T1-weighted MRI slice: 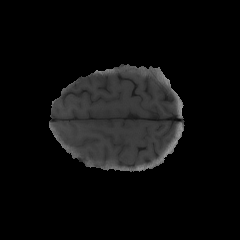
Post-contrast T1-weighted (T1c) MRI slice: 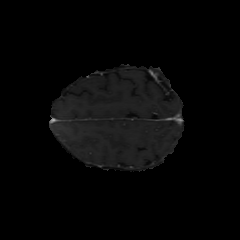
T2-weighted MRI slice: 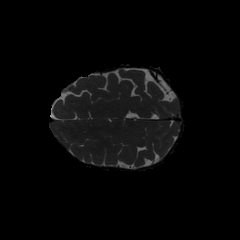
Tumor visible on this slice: no